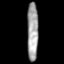
Tissue: prostate
Cell type: Epithelial cells
Senescence score: 0.3043
Nuclear area (px): 651
Mean DAPI intensity: 157.275